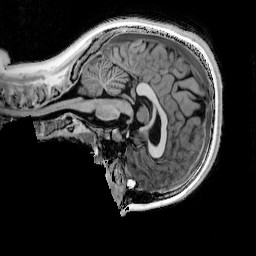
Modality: T1w
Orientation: sagittal
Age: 16
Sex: female
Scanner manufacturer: siemens
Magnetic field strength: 3 T
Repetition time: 4 s
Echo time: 0.00291 s